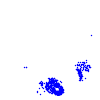
Particle: kaon